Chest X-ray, PA view. Patient: 54 years old, sex M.
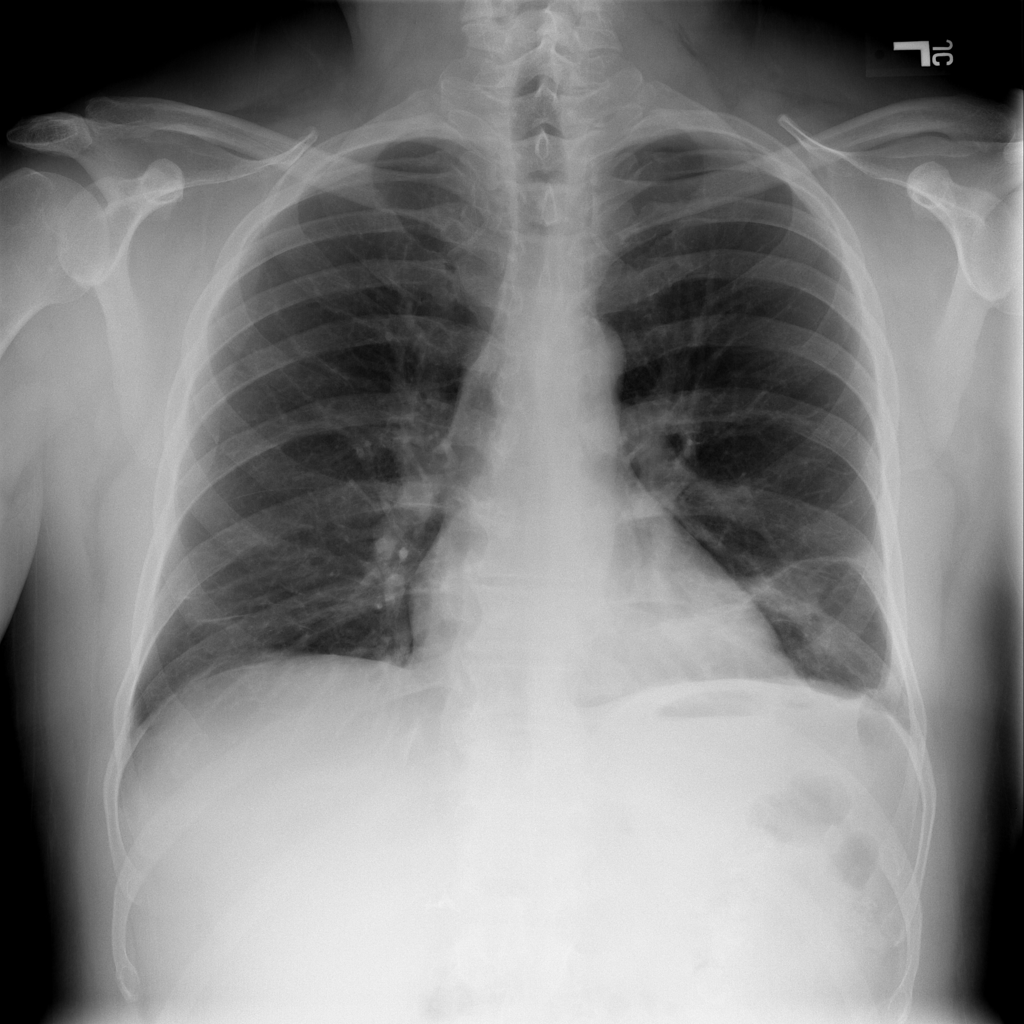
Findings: Atelectasis, Effusion